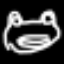
Label: frog